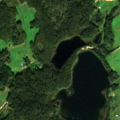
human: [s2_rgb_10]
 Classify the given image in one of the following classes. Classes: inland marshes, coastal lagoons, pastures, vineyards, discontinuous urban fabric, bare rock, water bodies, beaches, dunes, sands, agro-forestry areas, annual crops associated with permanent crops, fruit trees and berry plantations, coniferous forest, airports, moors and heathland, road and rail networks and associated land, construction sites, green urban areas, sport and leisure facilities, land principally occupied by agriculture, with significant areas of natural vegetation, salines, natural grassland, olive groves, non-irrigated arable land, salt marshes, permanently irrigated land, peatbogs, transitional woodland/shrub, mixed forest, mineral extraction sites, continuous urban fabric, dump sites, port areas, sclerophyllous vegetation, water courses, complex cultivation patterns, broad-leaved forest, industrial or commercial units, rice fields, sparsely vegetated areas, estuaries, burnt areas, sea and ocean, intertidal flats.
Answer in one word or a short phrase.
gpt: pastures, complex cultivation patterns, coniferous forest, mixed forest, water bodies